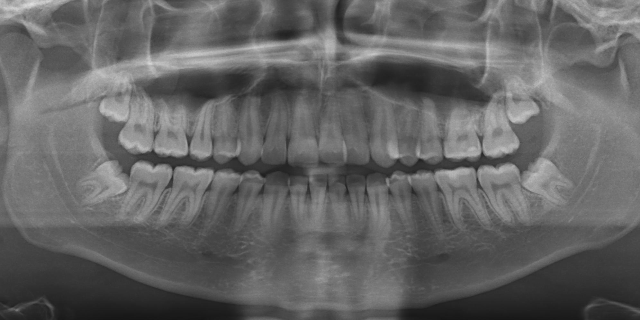
adult